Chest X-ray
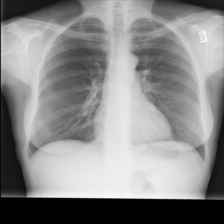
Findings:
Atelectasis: negative
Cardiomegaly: negative
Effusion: negative
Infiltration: negative
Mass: negative
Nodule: negative
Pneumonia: negative
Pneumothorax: negative
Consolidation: negative
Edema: negative
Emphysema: negative
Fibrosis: negative
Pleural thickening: negative
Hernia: negative